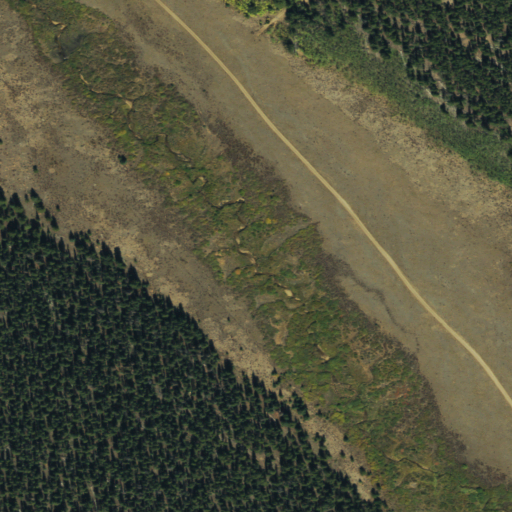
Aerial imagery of plain(s) in Colorado named Sheep Park containing evergreen forest, shrub, herbaceous wetlands, woody wetlands, and grassland